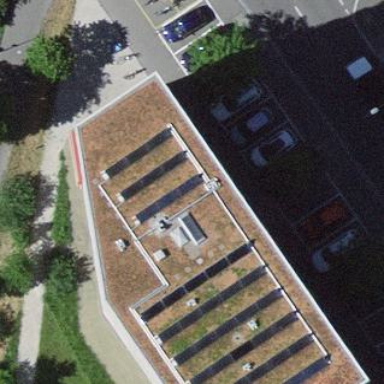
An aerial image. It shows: Solar power generator using solar thermal collector technology.